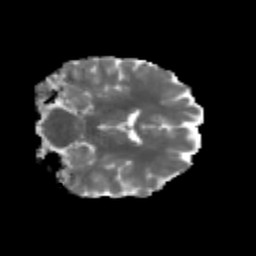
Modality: MD
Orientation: coronal
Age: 25
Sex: female
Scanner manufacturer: siemens
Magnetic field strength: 3 T
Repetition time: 3.5 s
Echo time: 0.125 s